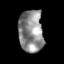
Tissue: skin
Cell type: Epithelial cells
Senescence score: 0.2239
Nuclear area (px): 1021
Mean DAPI intensity: 140.848